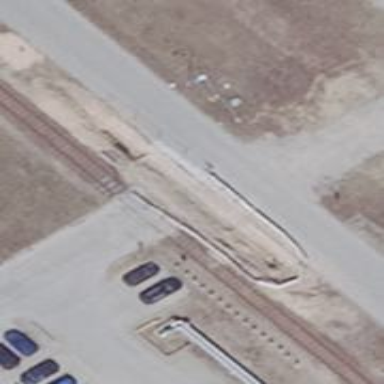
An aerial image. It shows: Level crossing along the railway.